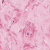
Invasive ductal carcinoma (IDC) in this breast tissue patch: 0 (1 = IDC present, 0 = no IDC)